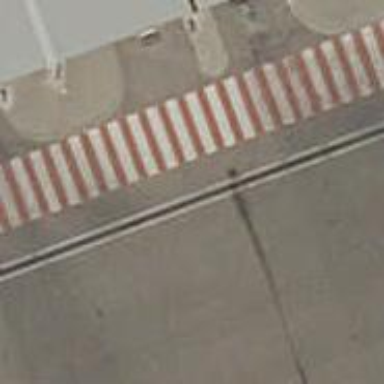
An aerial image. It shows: Uncontrolled zebra crossing on the road.